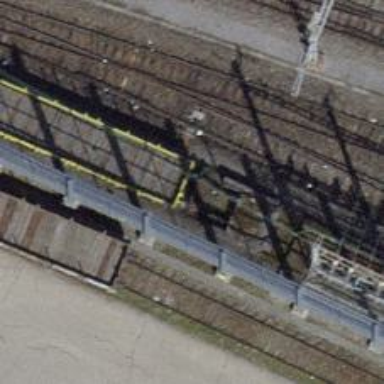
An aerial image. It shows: Railway buffer stop.